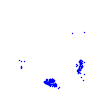
Particle: pion